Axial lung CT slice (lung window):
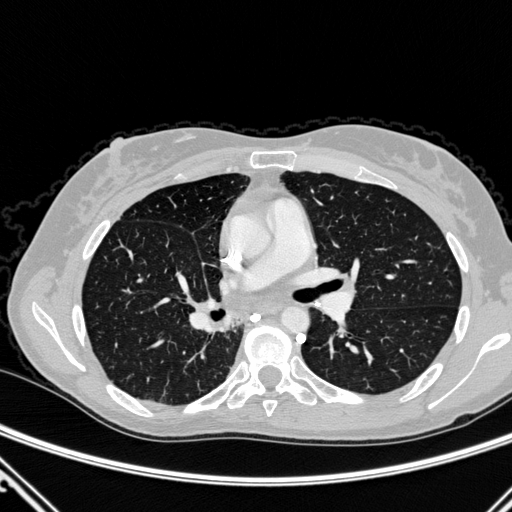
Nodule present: no